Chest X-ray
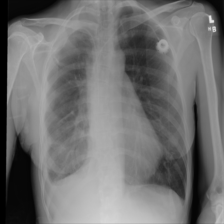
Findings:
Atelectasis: negative
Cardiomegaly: negative
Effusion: negative
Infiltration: positive
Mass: positive
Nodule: negative
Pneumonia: negative
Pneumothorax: negative
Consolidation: negative
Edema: negative
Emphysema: negative
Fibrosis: negative
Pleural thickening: positive
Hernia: negative